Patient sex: M
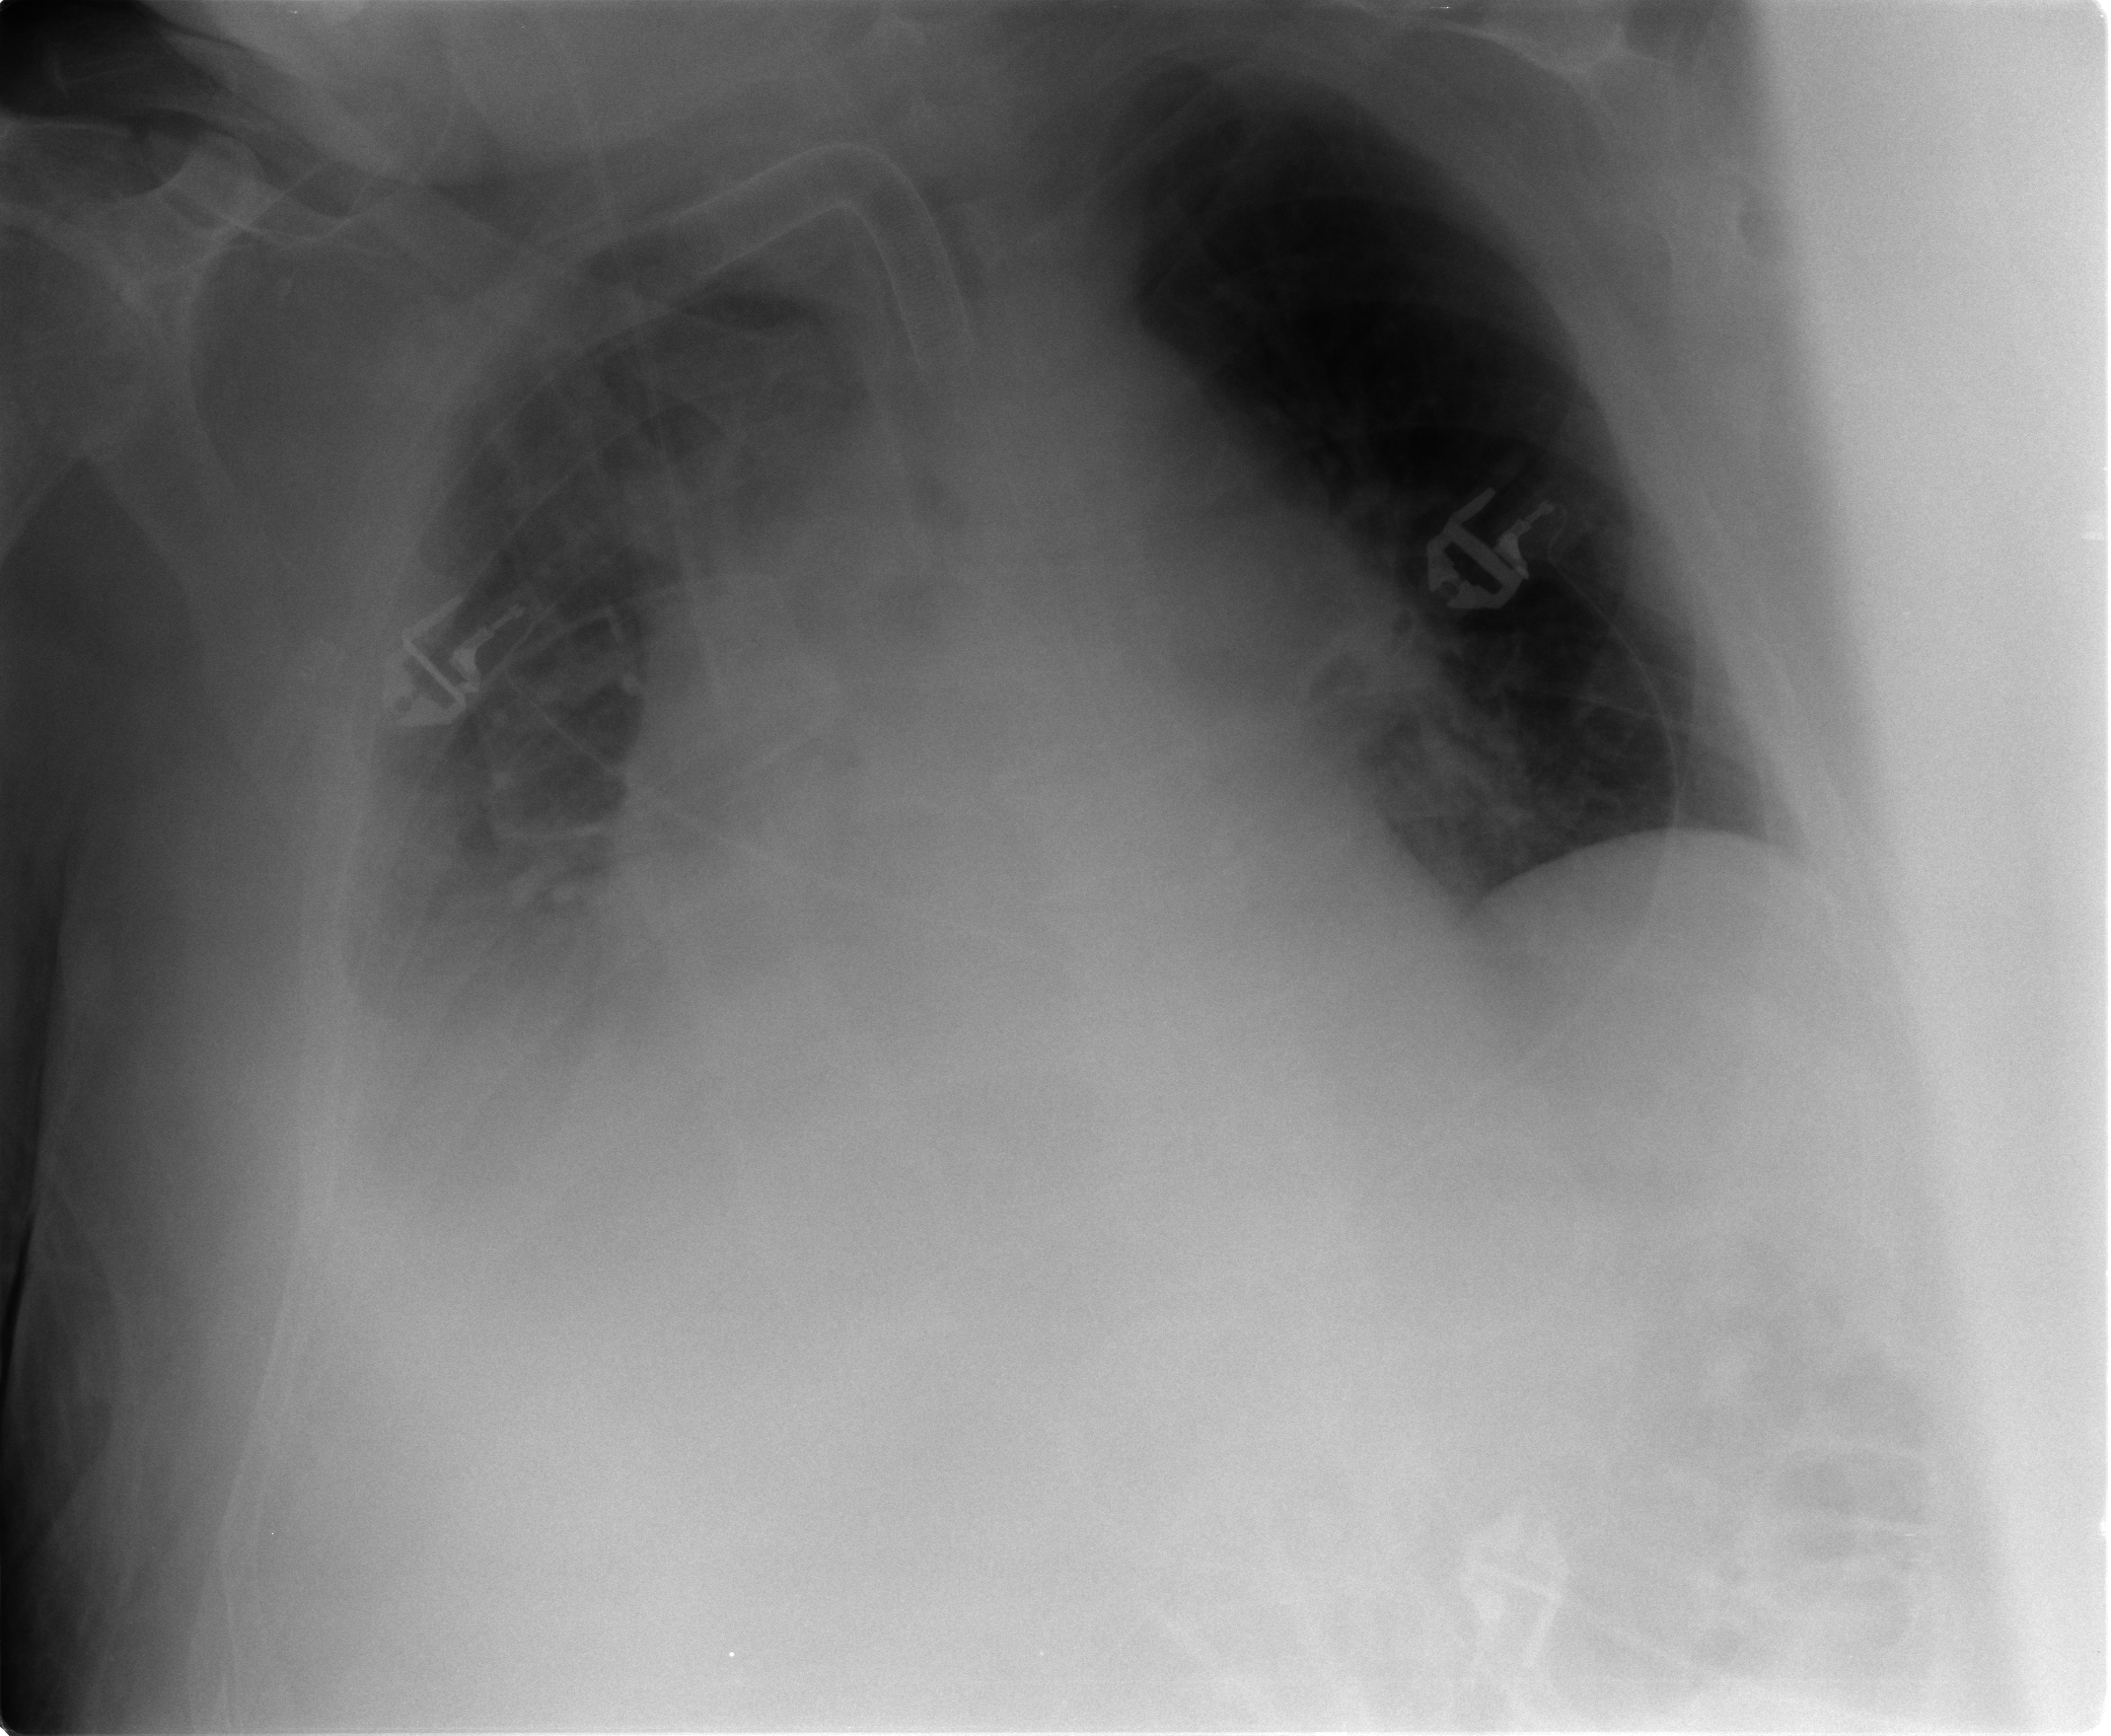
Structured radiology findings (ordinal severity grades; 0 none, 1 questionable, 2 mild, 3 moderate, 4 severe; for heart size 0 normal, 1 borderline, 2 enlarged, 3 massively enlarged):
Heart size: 2
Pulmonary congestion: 2
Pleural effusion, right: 3
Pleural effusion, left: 1
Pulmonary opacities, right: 2
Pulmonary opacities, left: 0
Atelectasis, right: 3
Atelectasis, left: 3